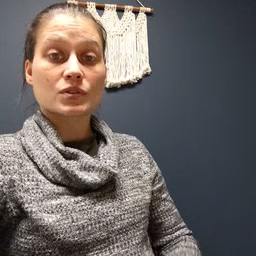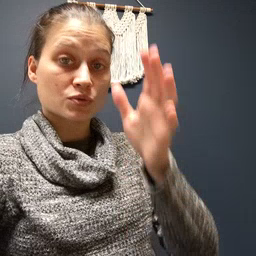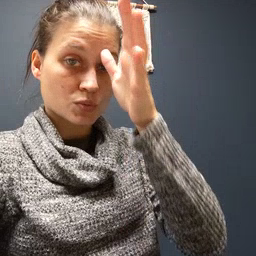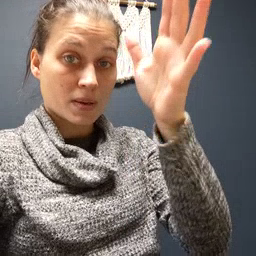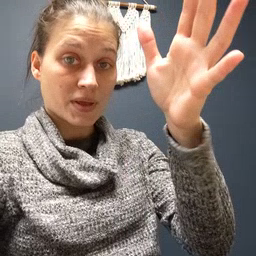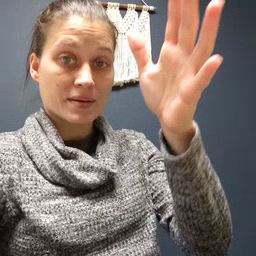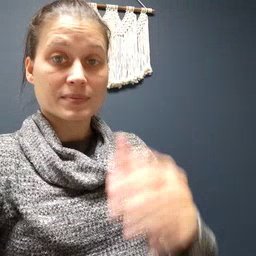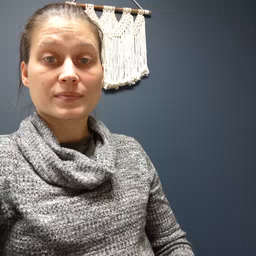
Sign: grandpa